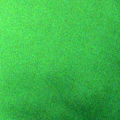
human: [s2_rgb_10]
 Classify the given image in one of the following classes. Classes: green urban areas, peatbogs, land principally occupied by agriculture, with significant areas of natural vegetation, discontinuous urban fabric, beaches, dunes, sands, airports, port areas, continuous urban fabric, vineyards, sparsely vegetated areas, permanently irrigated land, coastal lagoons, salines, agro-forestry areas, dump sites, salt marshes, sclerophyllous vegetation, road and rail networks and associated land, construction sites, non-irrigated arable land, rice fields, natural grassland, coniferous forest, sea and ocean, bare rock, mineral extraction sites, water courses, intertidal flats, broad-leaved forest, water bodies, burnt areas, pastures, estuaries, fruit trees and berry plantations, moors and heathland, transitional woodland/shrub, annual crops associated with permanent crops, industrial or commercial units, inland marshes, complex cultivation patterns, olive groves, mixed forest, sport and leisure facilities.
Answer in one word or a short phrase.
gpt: coastal lagoons